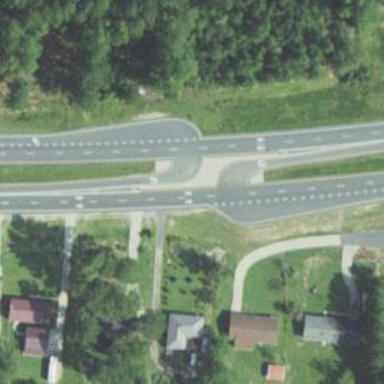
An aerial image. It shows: Asphalt trunk link road.